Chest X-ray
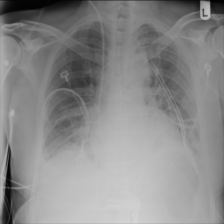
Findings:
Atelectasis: positive
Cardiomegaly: negative
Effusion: negative
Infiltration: negative
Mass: negative
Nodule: negative
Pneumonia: negative
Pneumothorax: negative
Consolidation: negative
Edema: negative
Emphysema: negative
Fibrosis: negative
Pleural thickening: negative
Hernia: negative